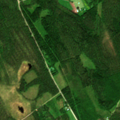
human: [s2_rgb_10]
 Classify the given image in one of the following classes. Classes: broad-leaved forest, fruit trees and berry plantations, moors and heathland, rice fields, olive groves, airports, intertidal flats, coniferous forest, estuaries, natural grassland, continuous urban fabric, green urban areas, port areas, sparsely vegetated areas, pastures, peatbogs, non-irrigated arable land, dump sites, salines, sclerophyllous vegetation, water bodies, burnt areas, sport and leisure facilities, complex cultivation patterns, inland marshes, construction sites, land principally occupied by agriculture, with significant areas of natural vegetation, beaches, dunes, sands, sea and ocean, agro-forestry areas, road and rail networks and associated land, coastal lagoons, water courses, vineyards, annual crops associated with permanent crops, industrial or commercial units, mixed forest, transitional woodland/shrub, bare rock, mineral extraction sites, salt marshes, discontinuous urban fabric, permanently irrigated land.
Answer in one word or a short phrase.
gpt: coniferous forest, mixed forest, transitional woodland/shrub